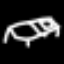
Label: bed